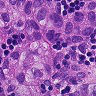
Metastatic tissue present: yes